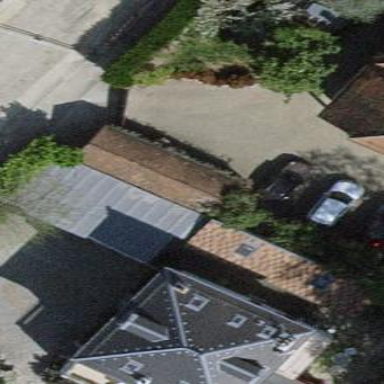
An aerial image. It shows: View of roof of building.